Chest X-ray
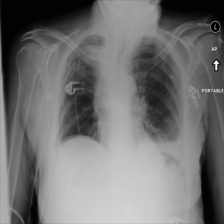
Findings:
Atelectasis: positive
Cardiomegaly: negative
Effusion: positive
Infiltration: negative
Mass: negative
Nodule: negative
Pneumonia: negative
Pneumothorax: negative
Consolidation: negative
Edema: negative
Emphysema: negative
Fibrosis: negative
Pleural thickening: negative
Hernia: negative